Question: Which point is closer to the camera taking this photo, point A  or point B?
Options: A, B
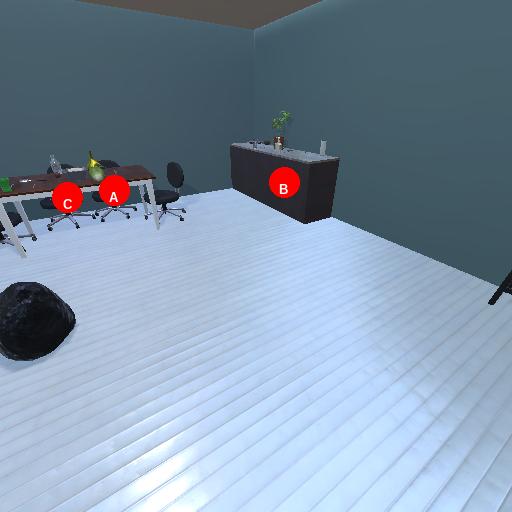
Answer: A